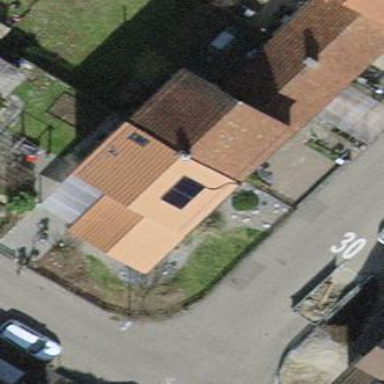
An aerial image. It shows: Semi-detached house.